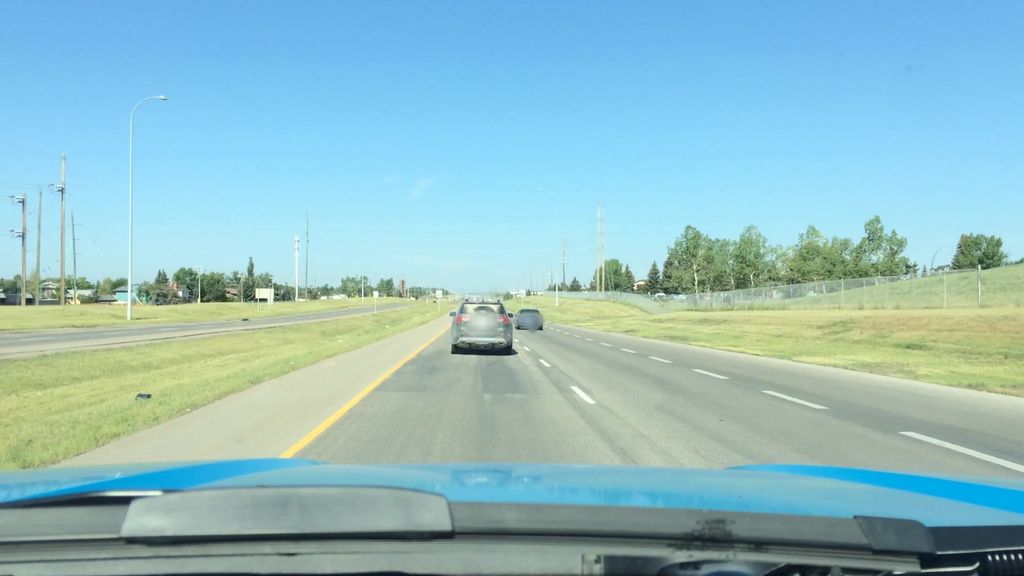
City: calgary